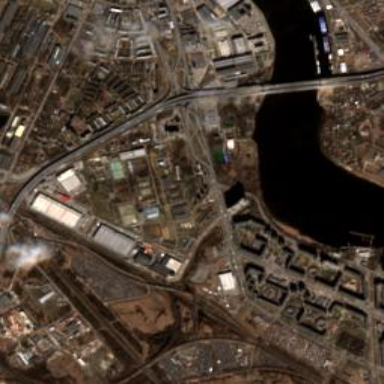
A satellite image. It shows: Industrial area featuring warehouse.